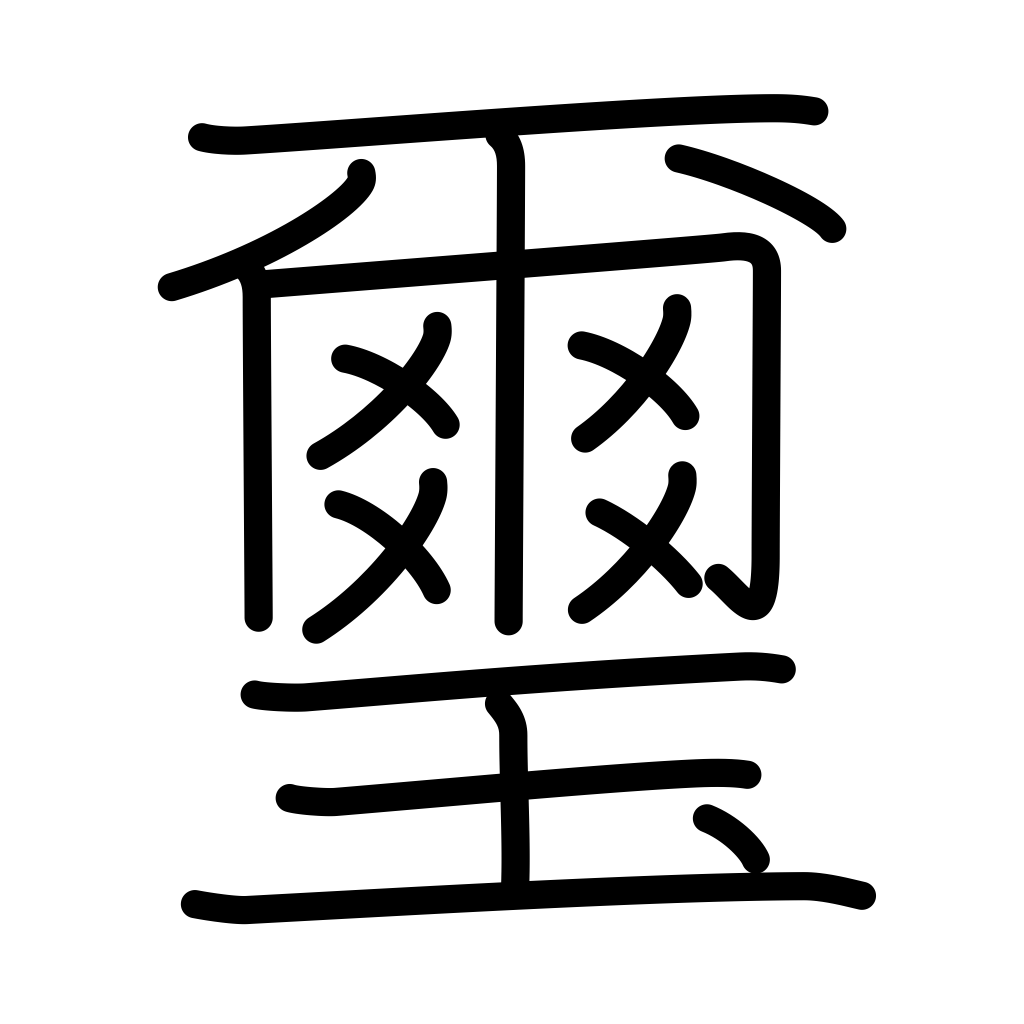
Meaning: emperor's seal